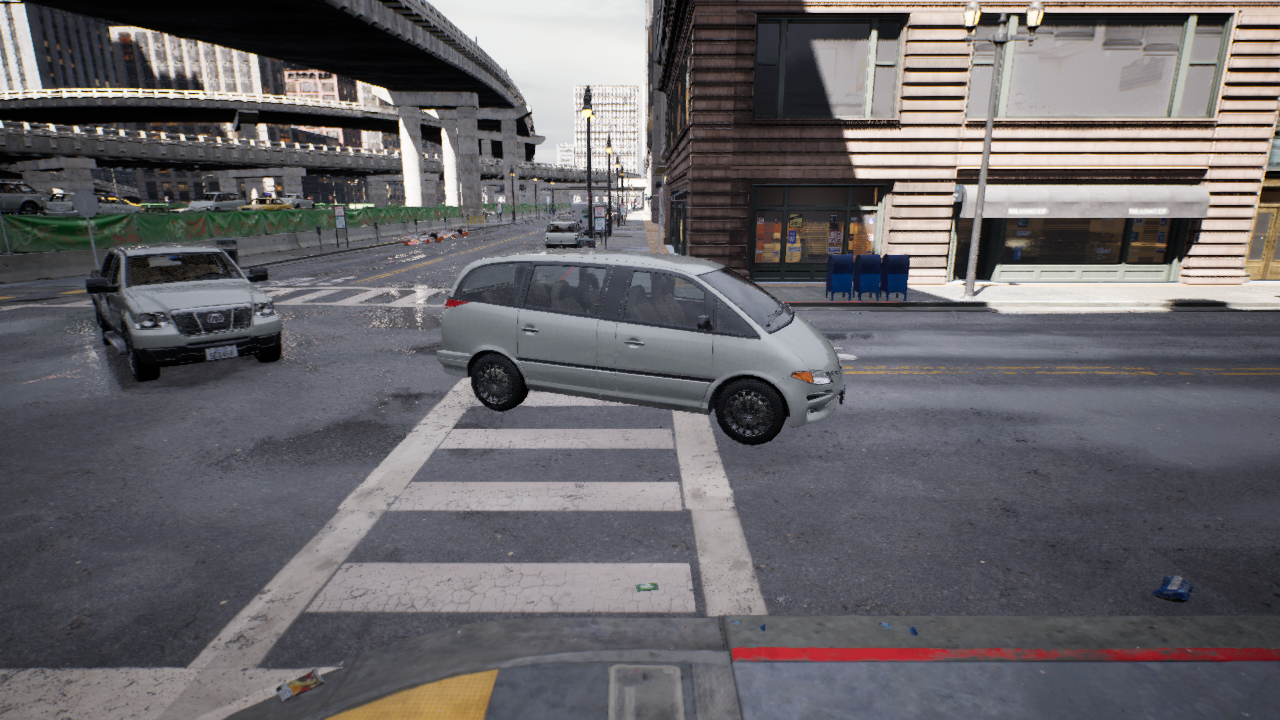
Venue: intersection
Lighting: clear day
Vehicle rig: minivan